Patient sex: F
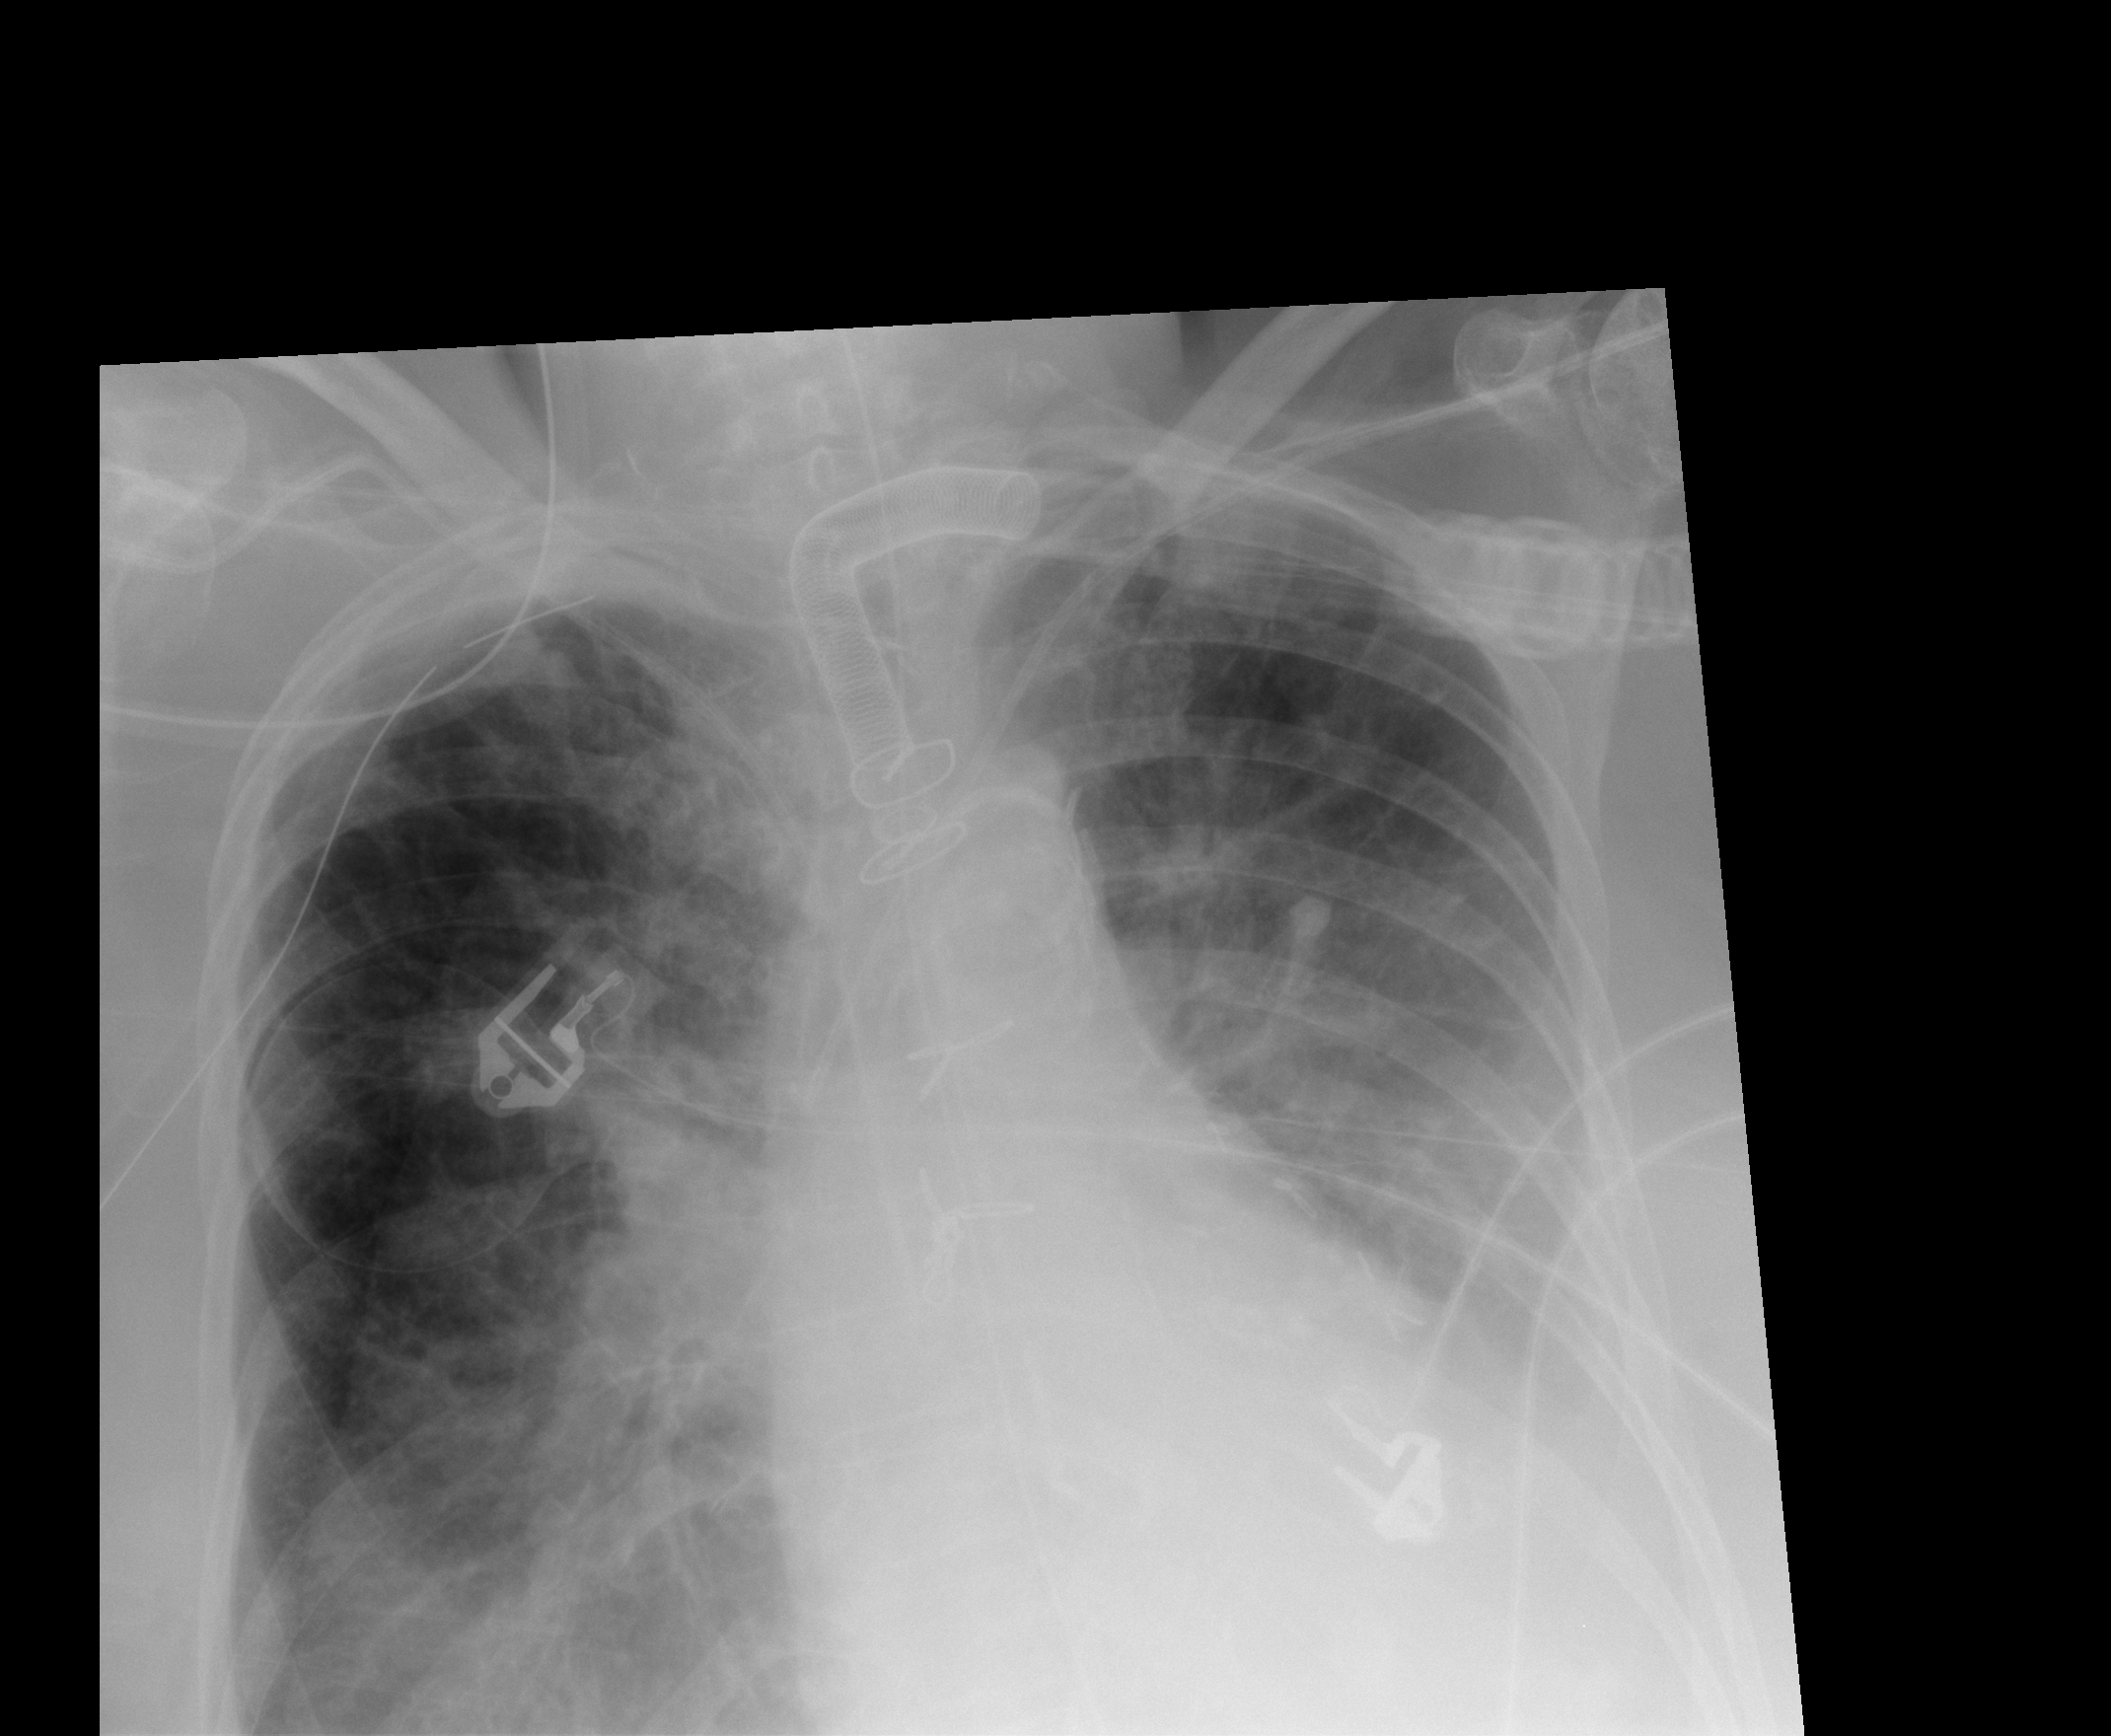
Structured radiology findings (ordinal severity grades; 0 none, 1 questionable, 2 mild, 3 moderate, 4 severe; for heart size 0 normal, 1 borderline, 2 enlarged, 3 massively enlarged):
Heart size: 2
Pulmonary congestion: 3
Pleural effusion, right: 2
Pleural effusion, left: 2
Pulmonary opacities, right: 1
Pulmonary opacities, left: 1
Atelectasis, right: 3
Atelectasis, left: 2